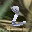
Label: 2